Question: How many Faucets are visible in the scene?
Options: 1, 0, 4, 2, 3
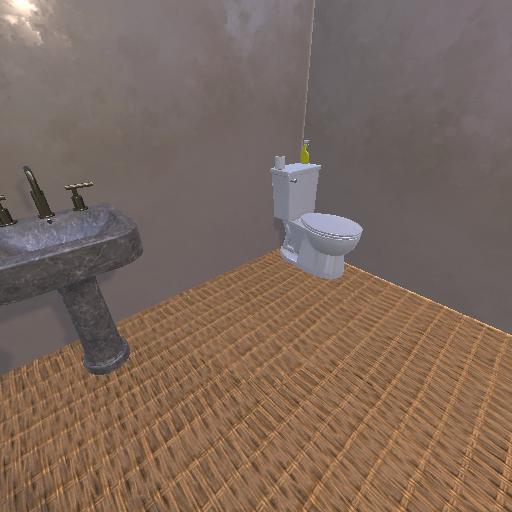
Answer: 1